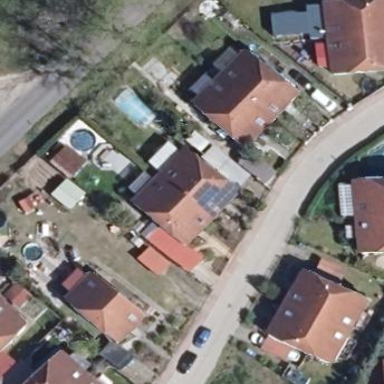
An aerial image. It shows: House with half-hipped roof oriented along the building.